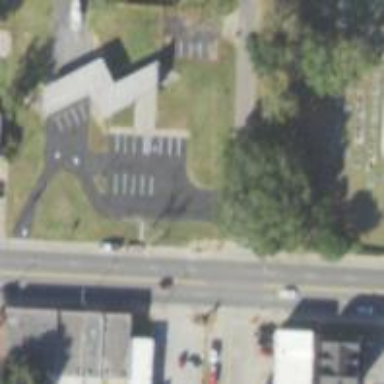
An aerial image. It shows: Parking space.